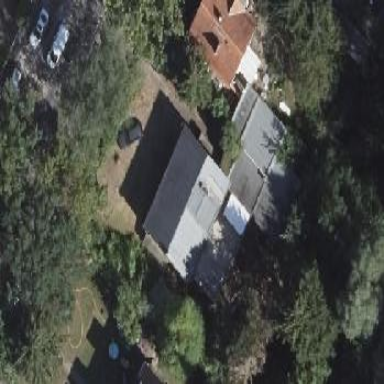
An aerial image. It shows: Detached building.